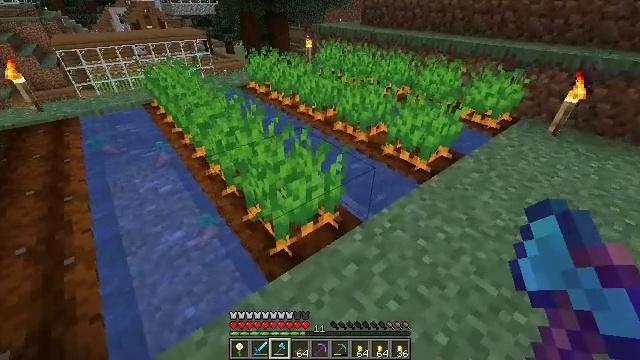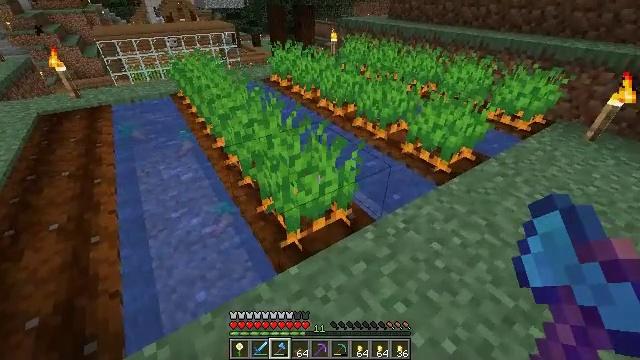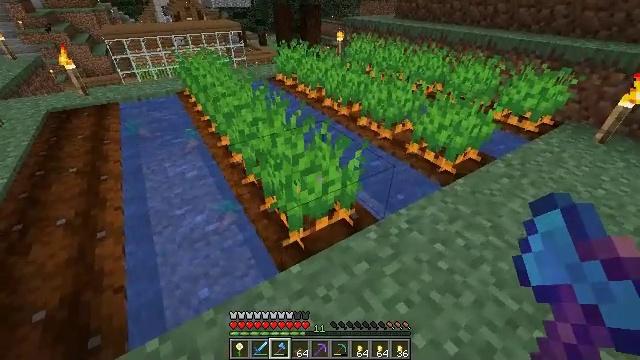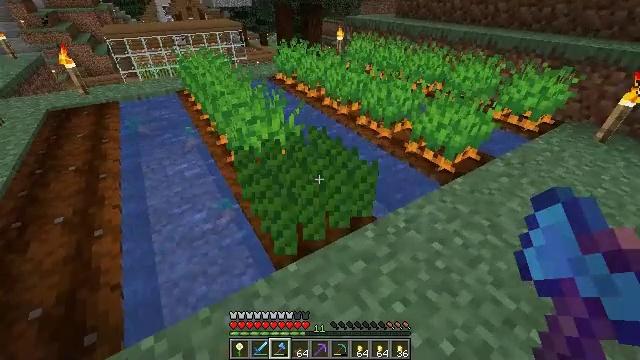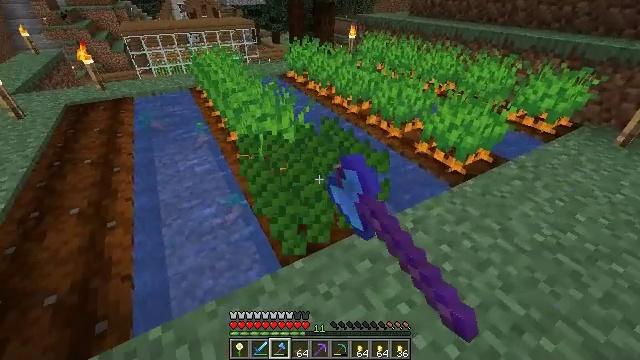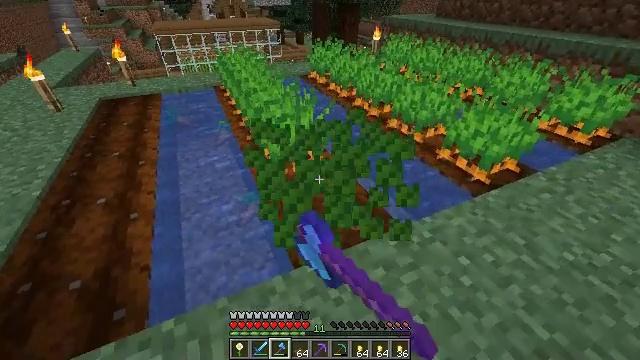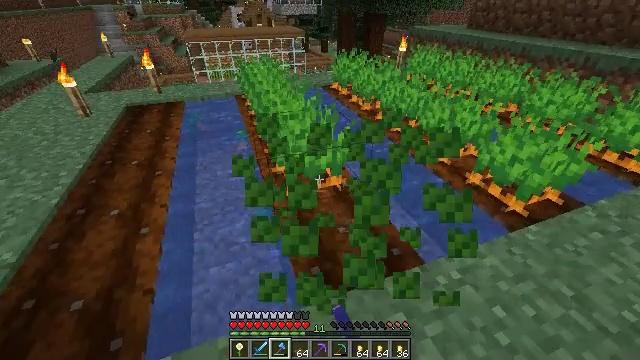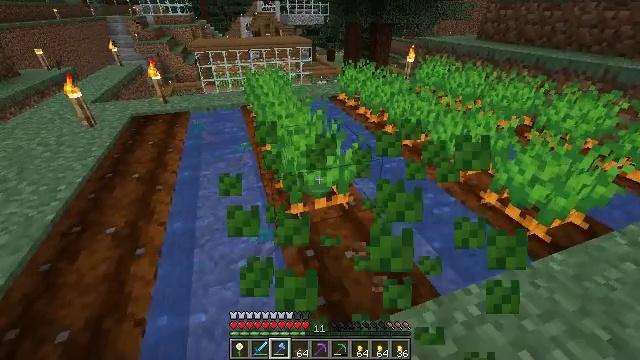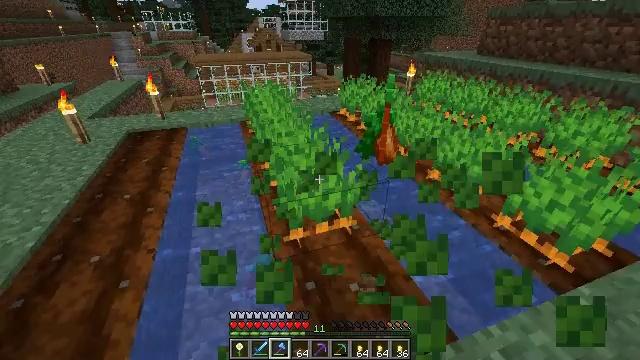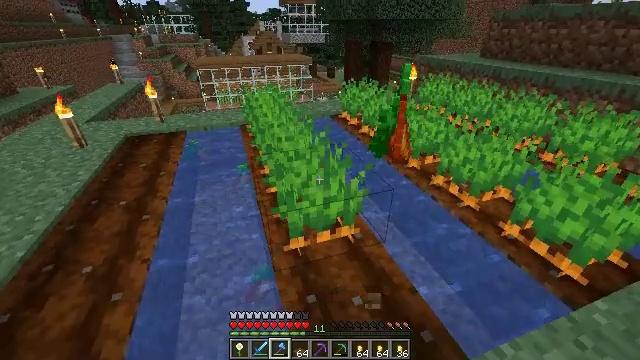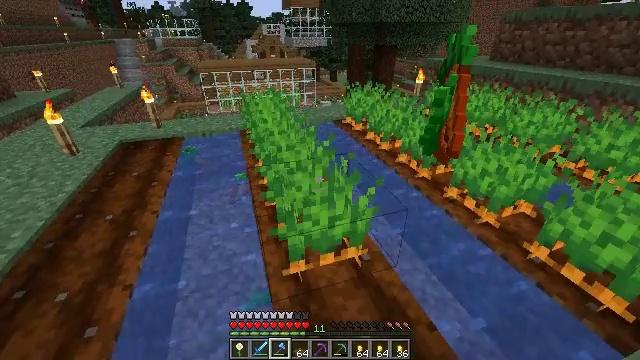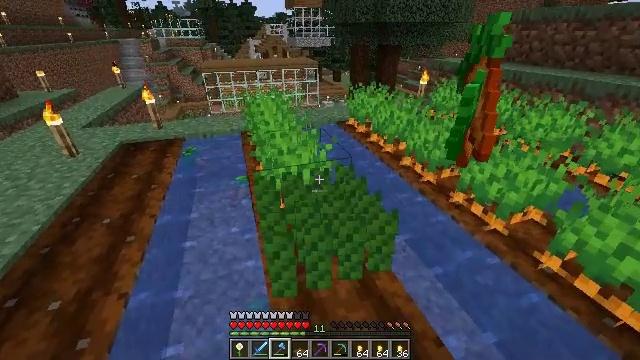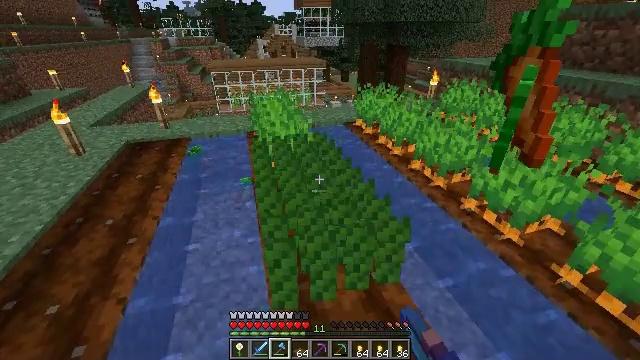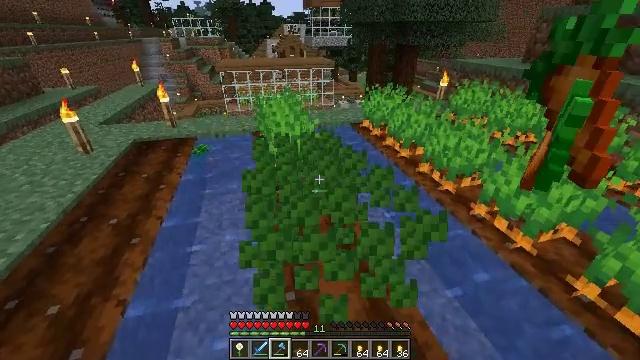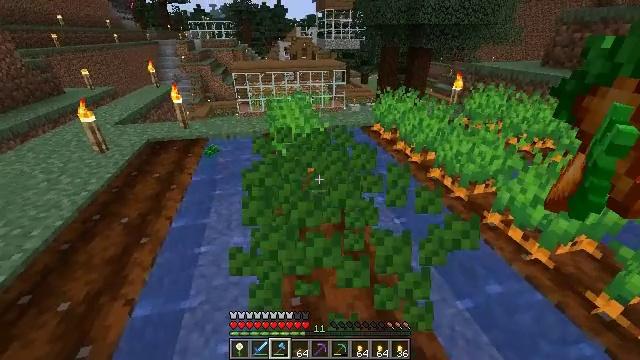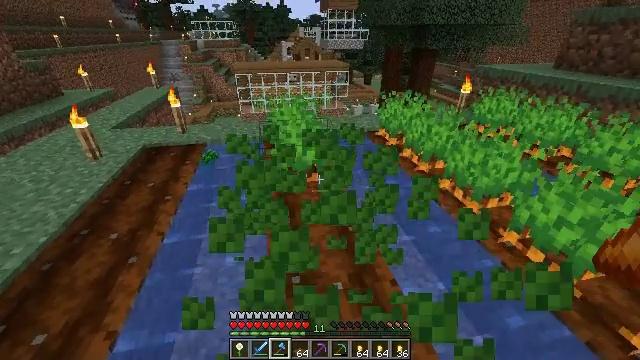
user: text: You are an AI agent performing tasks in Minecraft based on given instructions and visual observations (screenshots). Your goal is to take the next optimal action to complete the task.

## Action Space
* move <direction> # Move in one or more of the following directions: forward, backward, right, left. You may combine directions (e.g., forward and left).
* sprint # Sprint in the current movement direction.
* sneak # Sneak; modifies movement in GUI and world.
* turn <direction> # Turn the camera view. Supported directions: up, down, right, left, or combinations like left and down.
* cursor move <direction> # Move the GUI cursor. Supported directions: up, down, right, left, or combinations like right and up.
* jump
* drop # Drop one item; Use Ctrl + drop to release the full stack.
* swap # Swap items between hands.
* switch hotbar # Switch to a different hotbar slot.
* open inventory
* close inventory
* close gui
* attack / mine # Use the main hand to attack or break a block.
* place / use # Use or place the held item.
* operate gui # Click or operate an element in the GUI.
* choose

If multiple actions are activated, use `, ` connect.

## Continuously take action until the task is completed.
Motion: motion action
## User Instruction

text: Mine the fully grown carrots.
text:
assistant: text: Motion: turn left and down
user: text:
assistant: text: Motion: turn left
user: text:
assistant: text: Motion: attack / mine
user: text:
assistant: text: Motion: turn left, attack / mine
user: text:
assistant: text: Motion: move forward, turn left, attack / mine
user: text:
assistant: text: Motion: move forward, turn left and up
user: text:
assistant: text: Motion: move forward, turn left and up
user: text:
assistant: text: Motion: move forward, turn up
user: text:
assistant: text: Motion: move forward
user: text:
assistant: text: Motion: move forward
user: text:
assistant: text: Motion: attack / mine
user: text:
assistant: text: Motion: turn left, attack / mine
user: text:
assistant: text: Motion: turn left, attack / mine
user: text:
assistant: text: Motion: move forward, turn left
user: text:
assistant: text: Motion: move forward
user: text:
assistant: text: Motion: move forward
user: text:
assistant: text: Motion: move forward
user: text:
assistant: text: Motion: move forward
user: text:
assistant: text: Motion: move forward
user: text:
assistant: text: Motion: attack / mine
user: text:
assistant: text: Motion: attack / mine
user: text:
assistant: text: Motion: attack / mine
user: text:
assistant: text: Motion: move forward, turn left
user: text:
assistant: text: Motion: move forward
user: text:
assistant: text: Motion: move forward, turn left
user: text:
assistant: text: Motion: move forward, turn left
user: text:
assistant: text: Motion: move forward
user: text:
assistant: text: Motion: move forward
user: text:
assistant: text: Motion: no_op
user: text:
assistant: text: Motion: no_op